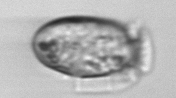
Label: Dinophysis_acuminata